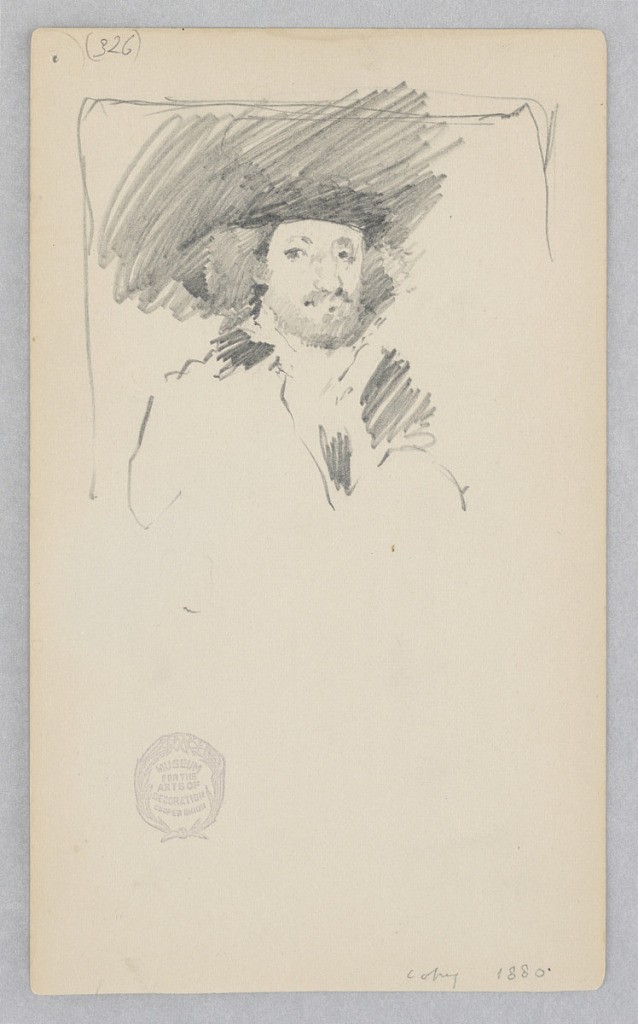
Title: Man
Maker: Robert Frederick Blum, American, 1857–1903
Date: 1880
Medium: Graphite on wove paper
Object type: Drawing
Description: Sketch of a male figure wearing a hat.